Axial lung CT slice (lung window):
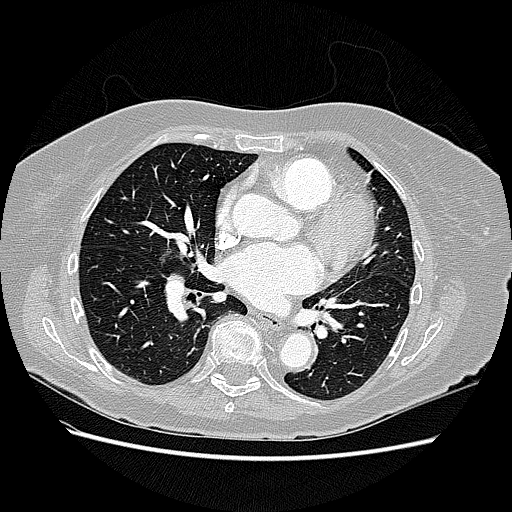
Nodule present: no